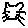
Label: cat